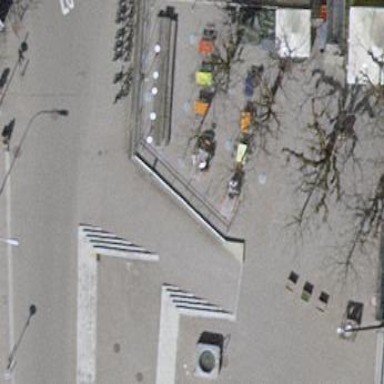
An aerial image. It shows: Outdoor seating area for leisure land.